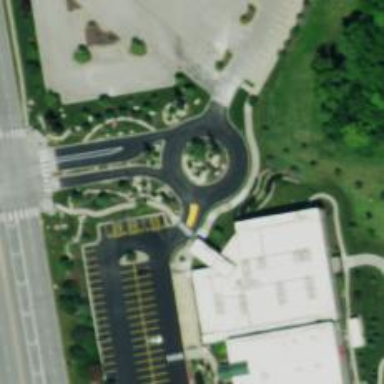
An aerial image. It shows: Asphalt service road leading to roundabout.